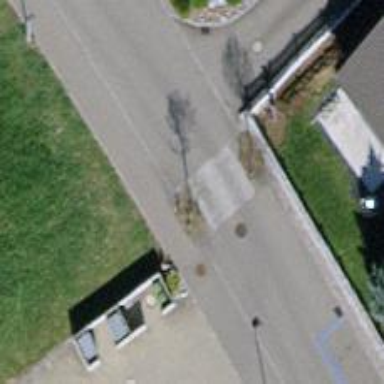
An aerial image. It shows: Traffic calming feature called choker.